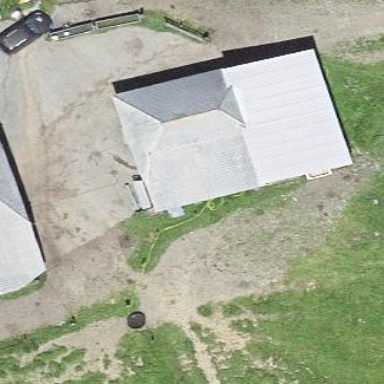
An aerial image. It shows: Farm auxiliary building.